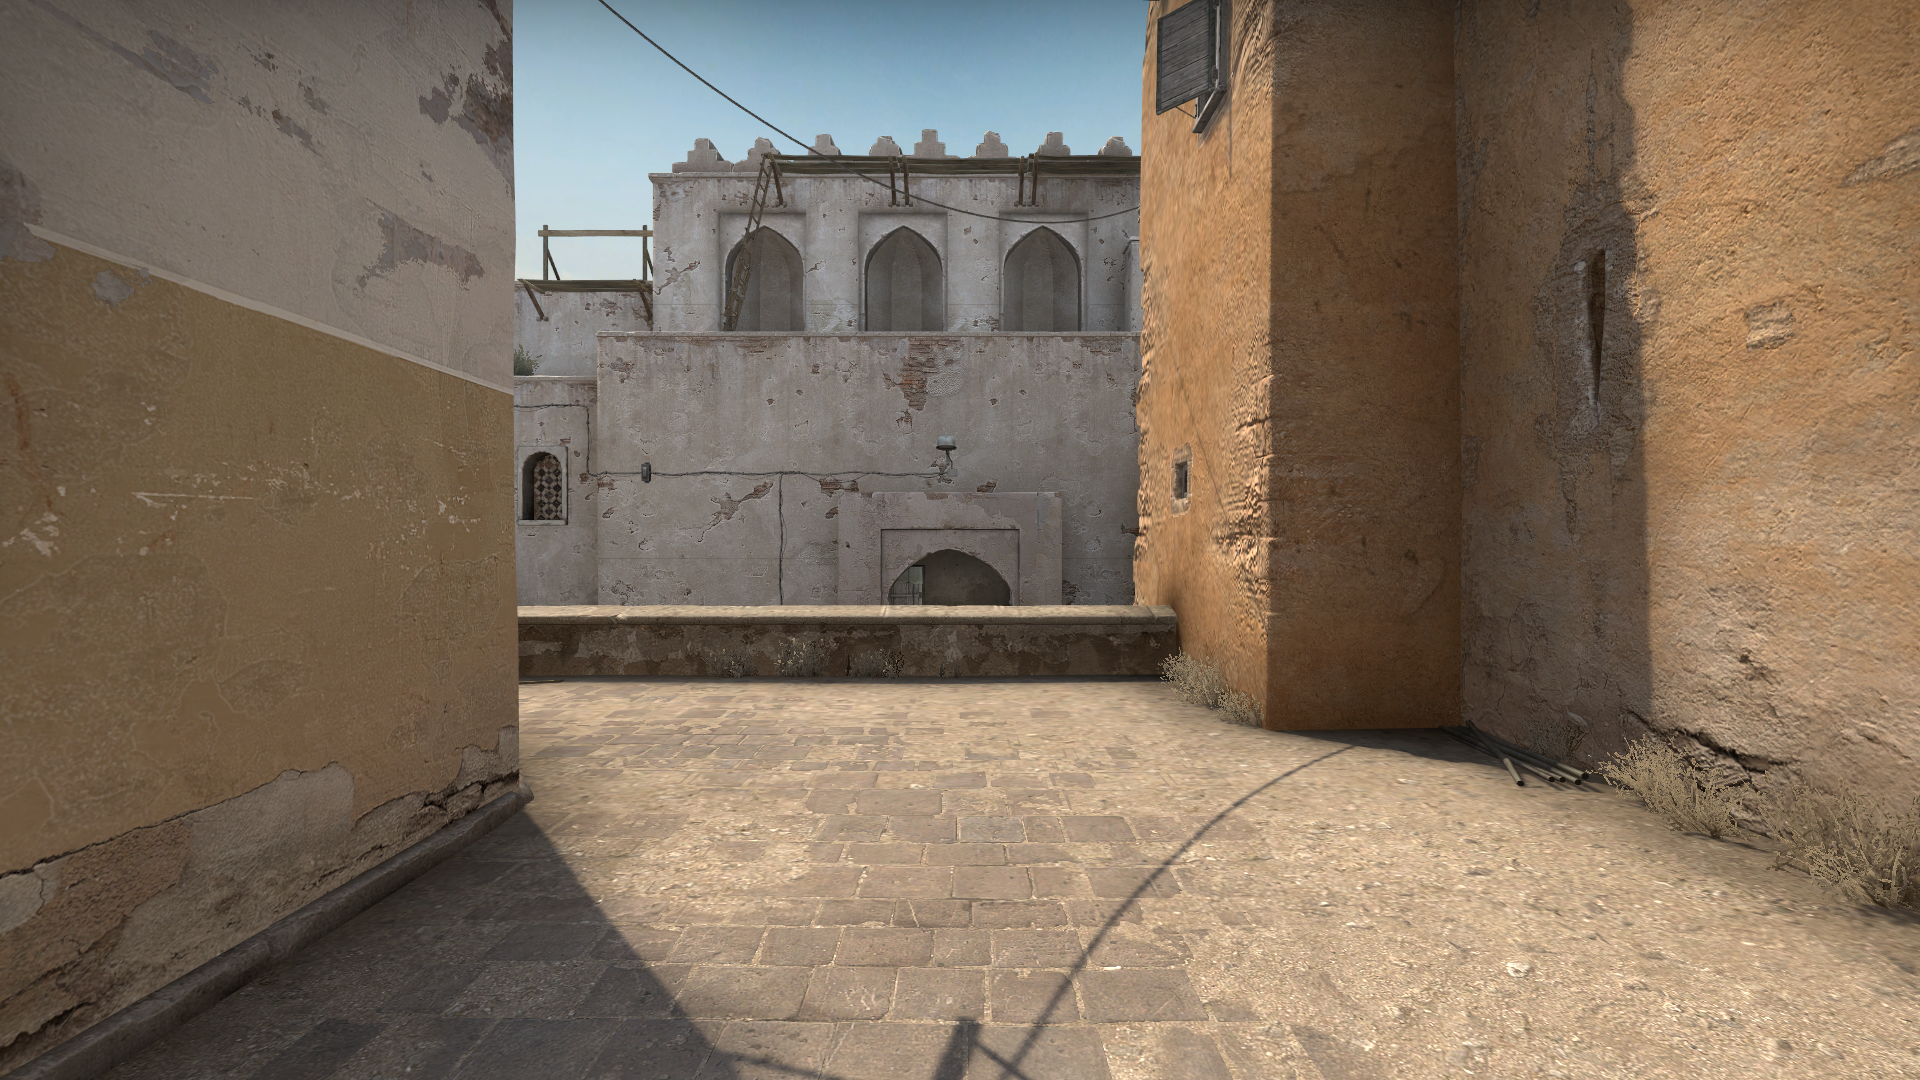
Map: de_dust2